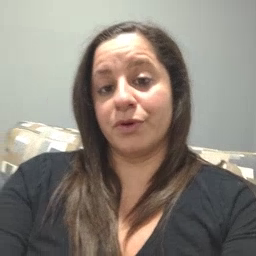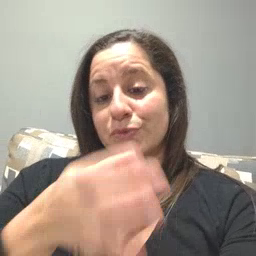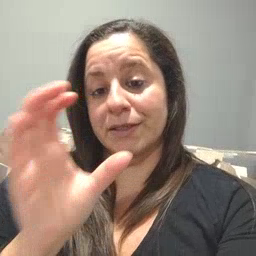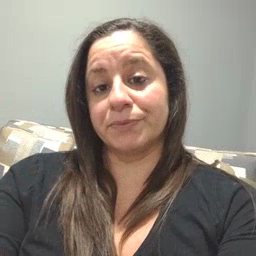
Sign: drink